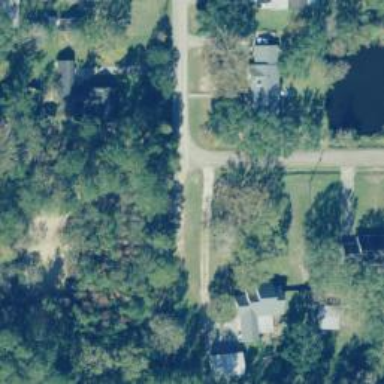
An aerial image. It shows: Driveway.